Question: So I have a rounded corner'd div created via the CSS3 "border-radius" rule. It has a child element at the top that has a background color (in this case, the same color as the border color). It's almost perfectly fine, except for the fact that they don't touch each other in the corner. It's visible at normal zoom, but much easier to see zoomed in:

(This screenshot was taken in the latest version of Google Chrome, but I observe the same problem in Firefox)
As a complicating factor, sometimes the .title_bar element is a table-row. How do I make that tiny gap go away?
'''
<div class="round_box">
<div class="title_bar">Hello</div>
</div>
'''
'''
.round_box {
border: 2px solid #333;
-webkit-border-radius: 10px;
-moz-border-radius: 10px;
-ms-border-radius: 10px;
-o-border-radius: 10px;
border-radius: 10px;
overflow: hidden;
margin-bottom: 10px;
}
.round_box .title_bar {
background: #333;
color: #fff;
font-weight: bold;
padding: 7px;
}
'''
<URL>
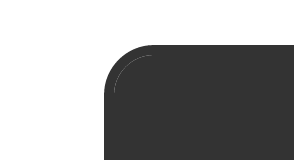
Answer: simply add/move the 'background-color' to .round_box
<URL>
'''
.round_box {
border: 2px solid #333;
-webkit-border-radius: 10px;
-moz-border-radius: 10px;
-ms-border-radius: 10px;
-o-border-radius: 10px;
border-radius: 10px;
overflow: hidden;
margin-bottom: 10px;
background: #333;
}
'''